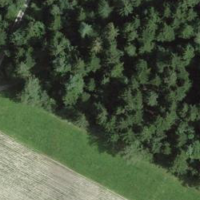
EUNIS habitat code: 43
Species observed at this site:
Cardamine pratensis